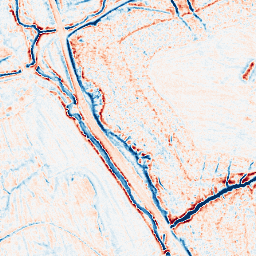
Category: classical
Decomposition family: gaussian_anisotropic
Decomposition parameters: sigma_x: 2
sigma_y: 2
Upsampling method: sinc_blackman
Upsampling parameters: scale: 8
kernel_size: 16
Upsampling scale: 8